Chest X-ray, PA view. Patient: 53 years old, sex F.
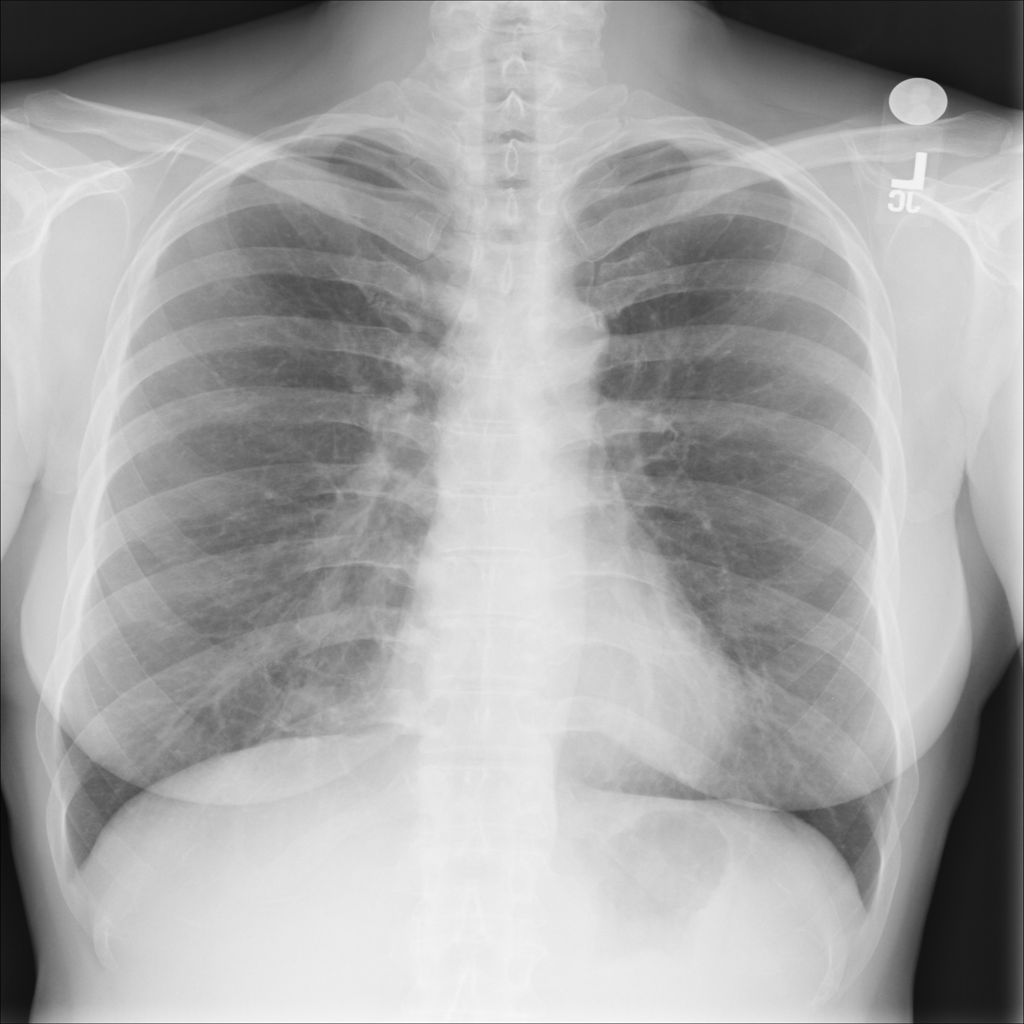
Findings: No Finding